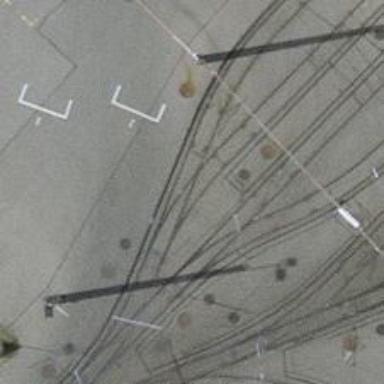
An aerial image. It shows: Service yard for tram railway with single track. The railway is electrified with contact line.